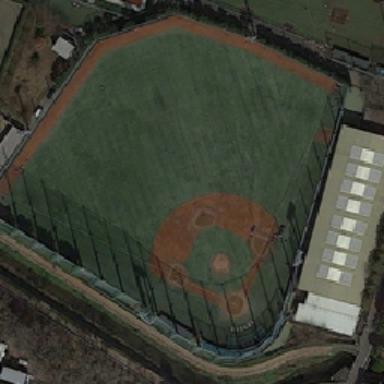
The red and green baseball fields are surrounded by iron fences .